Question: I'm having a duplicate JSON file problem. I have google places SBJSON files and also Facebook JSON files. I see that the typical solution is to . When I do this I get many more errors. The Google and FB JSON libraries look very different to me.
> ld: duplicate symbol _OBJC_METACLASS_$_SBJsonParser in
/Users/myName/Library/Developer/Xcode/DerivedData/GJ-fzuneahndeknibecnhhygyhhvkxl/Build/Intermediates/GJ.build/Debug-iphonesimulator/GJ.build/Objects-normal/i386/SBJsonParser-6AE6A0B799B41343.o
and
/Users/myName/Library/Developer/Xcode/DerivedData/GJ-fzuneahndeknibecnhhygyhhvkxl/Build/Intermediates/GJ.build/Debug-iphonesimulator/GJ.build/Objects-normal/i386/SBJsonParser-58C4D42EE2A98A37.o
for architecture i386
clang: error: linker command failed with exit code 1 (use -v to see invocation)

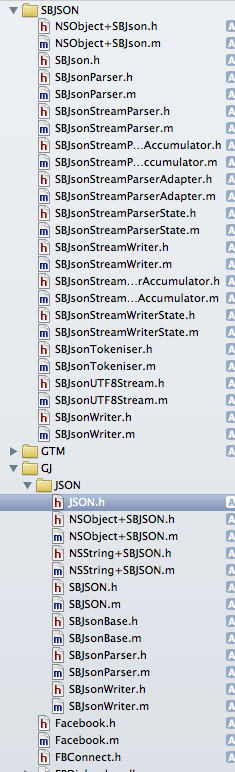
Answer: Well, you've got duplicate files. If the files are the same (i.e., exact duplicates of 'SBJSONParser', just delete one pair and see if it will build.